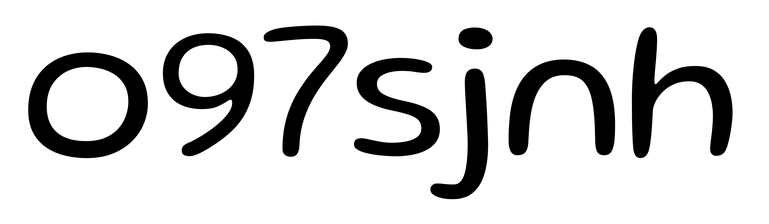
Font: Gluten_Light